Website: lowes
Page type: order-tracking
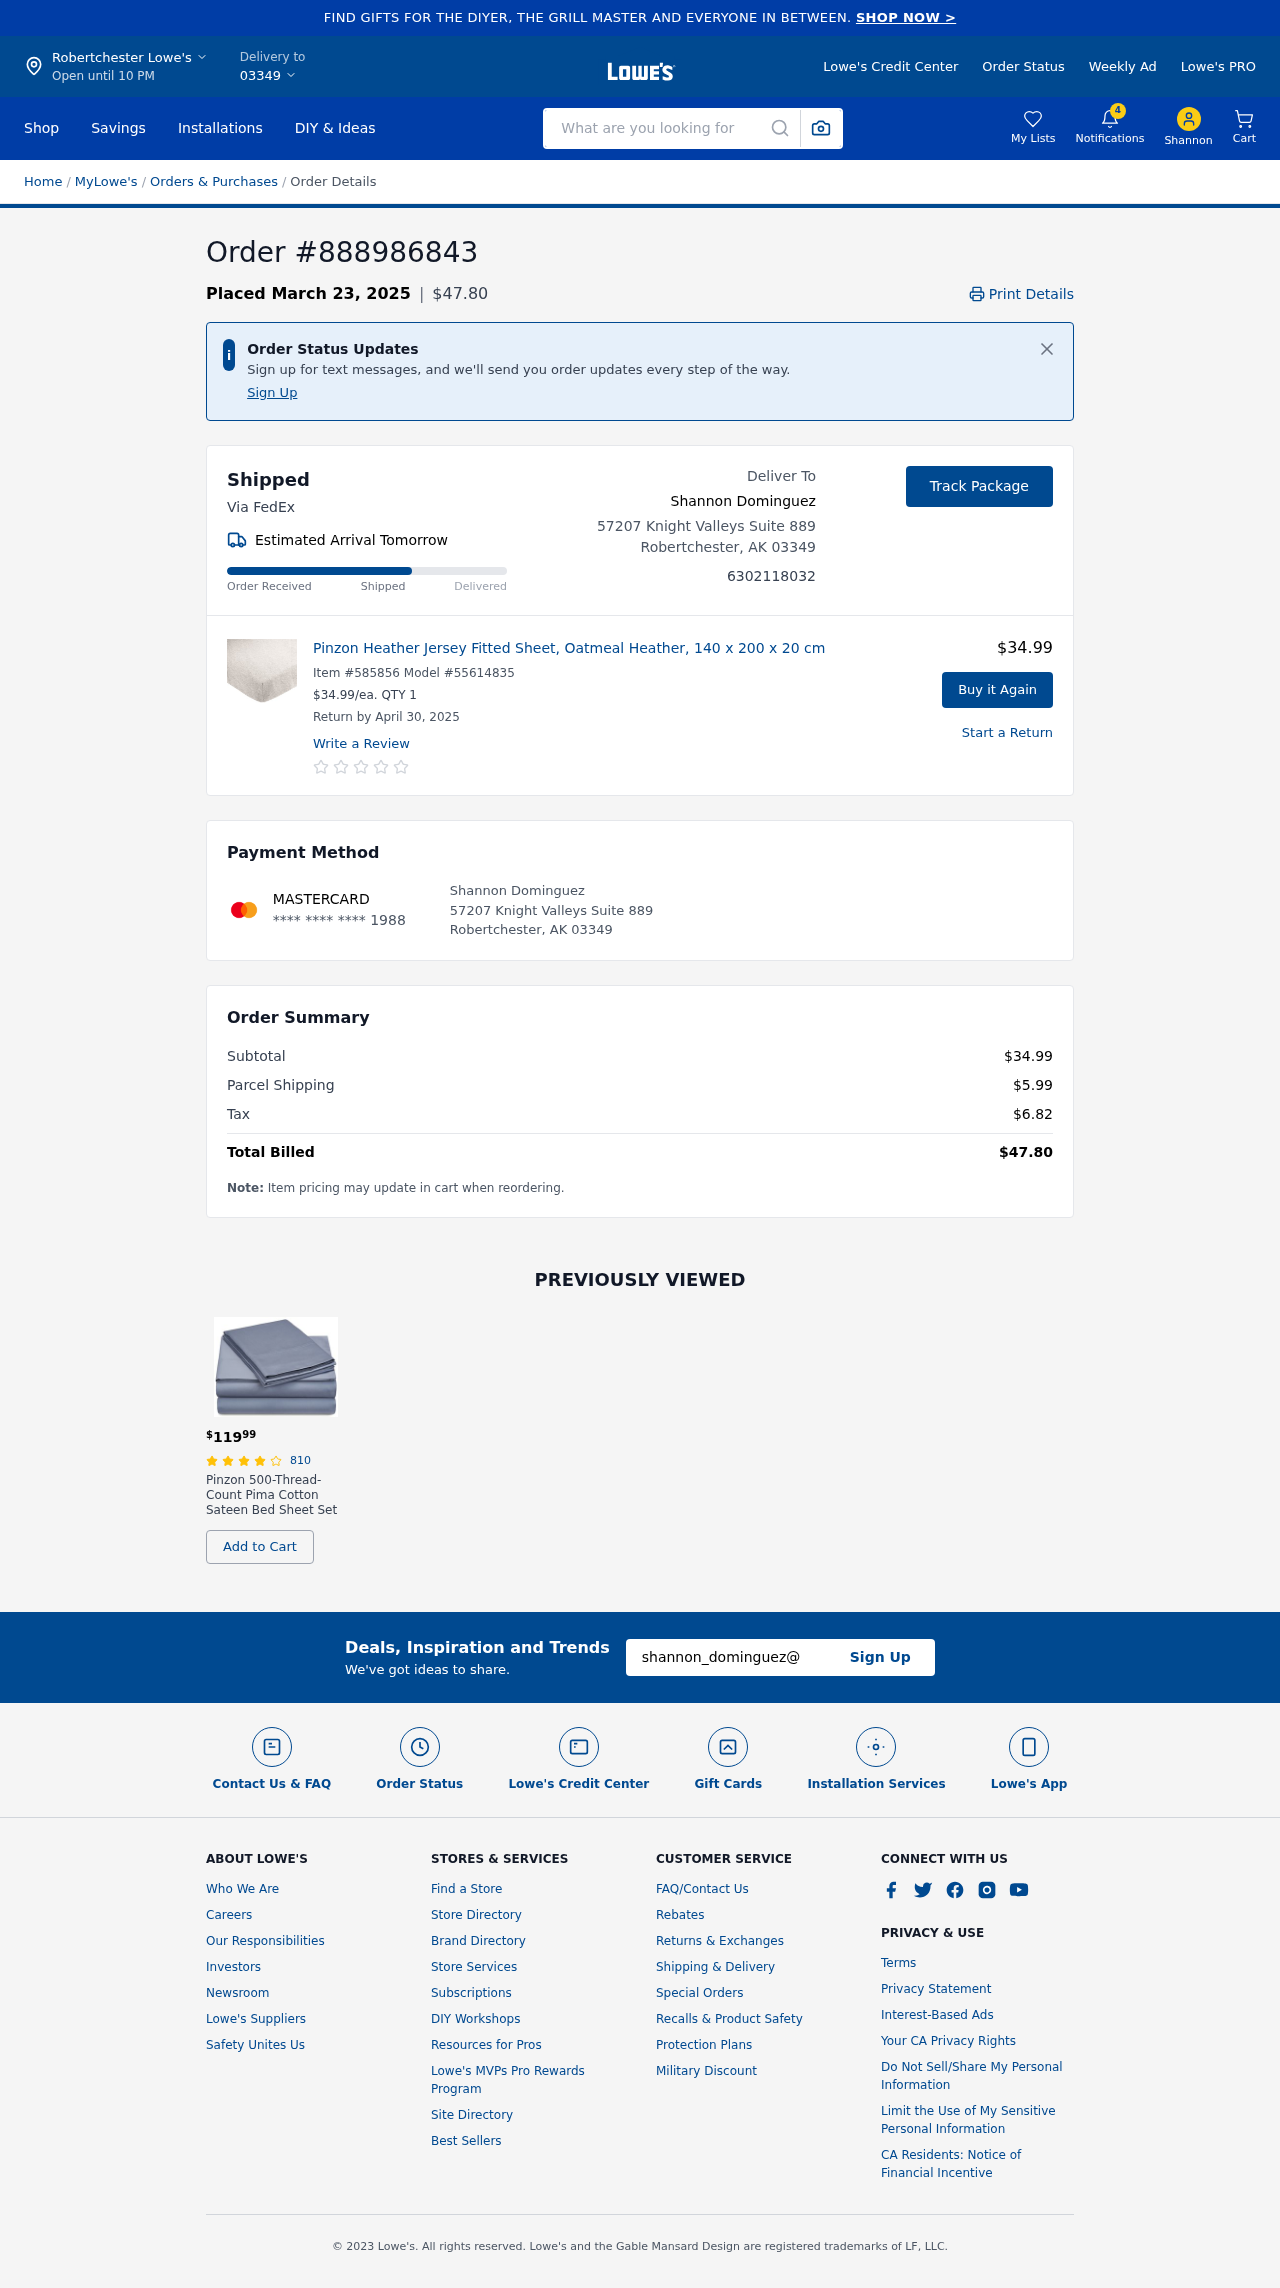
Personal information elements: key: PII_CARD_LAST4
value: **** **** **** 1988
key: PII_CARD_TYPE
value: MASTERCARD
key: PII_CITY
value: Robertchester Lowe's
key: PII_CITY_STATE_ZIP
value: Robertchester, AK 03349
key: PII_EMAIL
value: shannon_dominguez@hotmail.com
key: PII_FIRSTNAME
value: Shannon
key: PII_FULLNAME
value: Shannon Dominguez
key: PII_PHONE
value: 6302118032
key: PII_POSTCODE
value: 03349
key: PII_STREET
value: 57207 Knight Valleys Suite 889
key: PII_FULLNAME2
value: Shannon Dominguez
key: PII_STREET2
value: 57207 Knight Valleys Suite 889
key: PII_CITY_STATE_ZIP2
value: Robertchester, AK 03349
Product elements: key: PRODUCT1_NAME
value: Pinzon Heather Jersey Fitted Sheet, Oatmeal Heather, 140 x 200 x 20 cm
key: PRODUCT1_PRICE
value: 34.99
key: PRODUCT1_QUANTITY
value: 1
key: PRODUCT2_NAME
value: Pinzon 500-Thread-Count Pima Cotton Sateen Bed Sheet Set
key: PRODUCT2_NUM_RATINGS
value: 810
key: PRODUCT2_PRICE
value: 119.99
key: PRODUCT2_RATING
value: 4.2
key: PRODUCT1_ITEM
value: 585856
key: PRODUCT1_MODEL
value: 55614835
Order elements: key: ORDER_ID
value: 888986843
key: ORDER_DATE
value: Placed March 23, 2025
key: ORDER_TOTAL
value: $47.80
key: ORDER_DELIVERY_DATE
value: Estimated Arrival Tomorrow
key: ORDER_RETURN_BY_DATE
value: Return by April 30, 2025
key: ORDER_SUBTOTAL
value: $34.99
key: ORDER_SHIPPING_COST
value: $5.99
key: ORDER_TAX
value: $6.82
Search elements: key: HEADER_SEARCH
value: What are you looking for
Other elements: key: NOTIFICATION_COUNT
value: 4